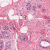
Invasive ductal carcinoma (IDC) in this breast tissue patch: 0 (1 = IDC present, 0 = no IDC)